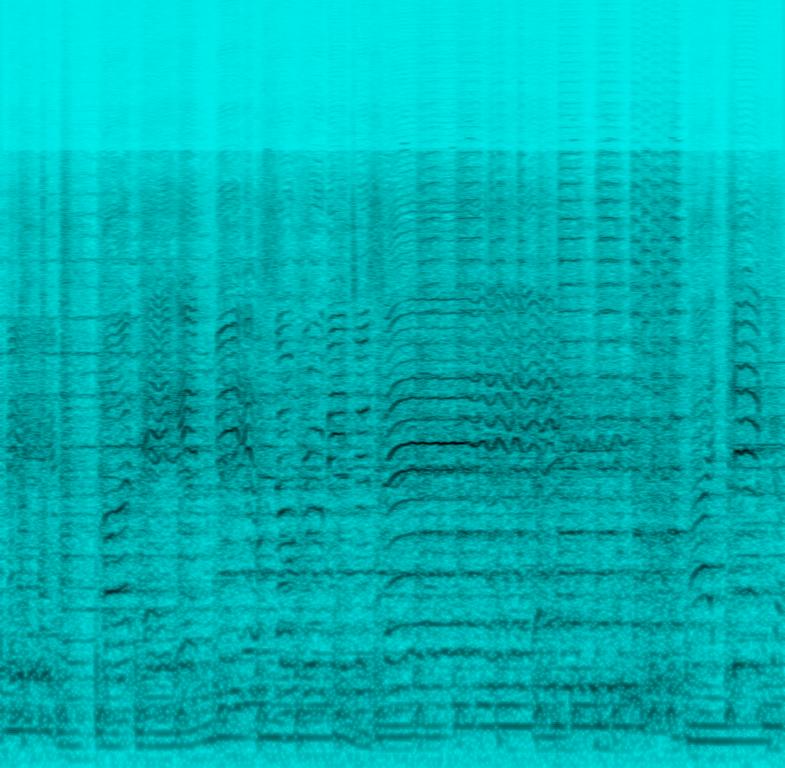
The drums are playing a funky groove together with the e-bass. An almost clean e-guitar is playing an additional melody in the background. A male and female voice are singing together accompanied by a string section in the background while a brass section is giving short and strong responses as a buildup and breakingpoint. This song may be playing at a veny-shop.